Field crop: maize
Growth stage: 2
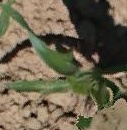
Species: maize